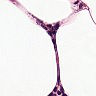
Metastatic tissue present: no